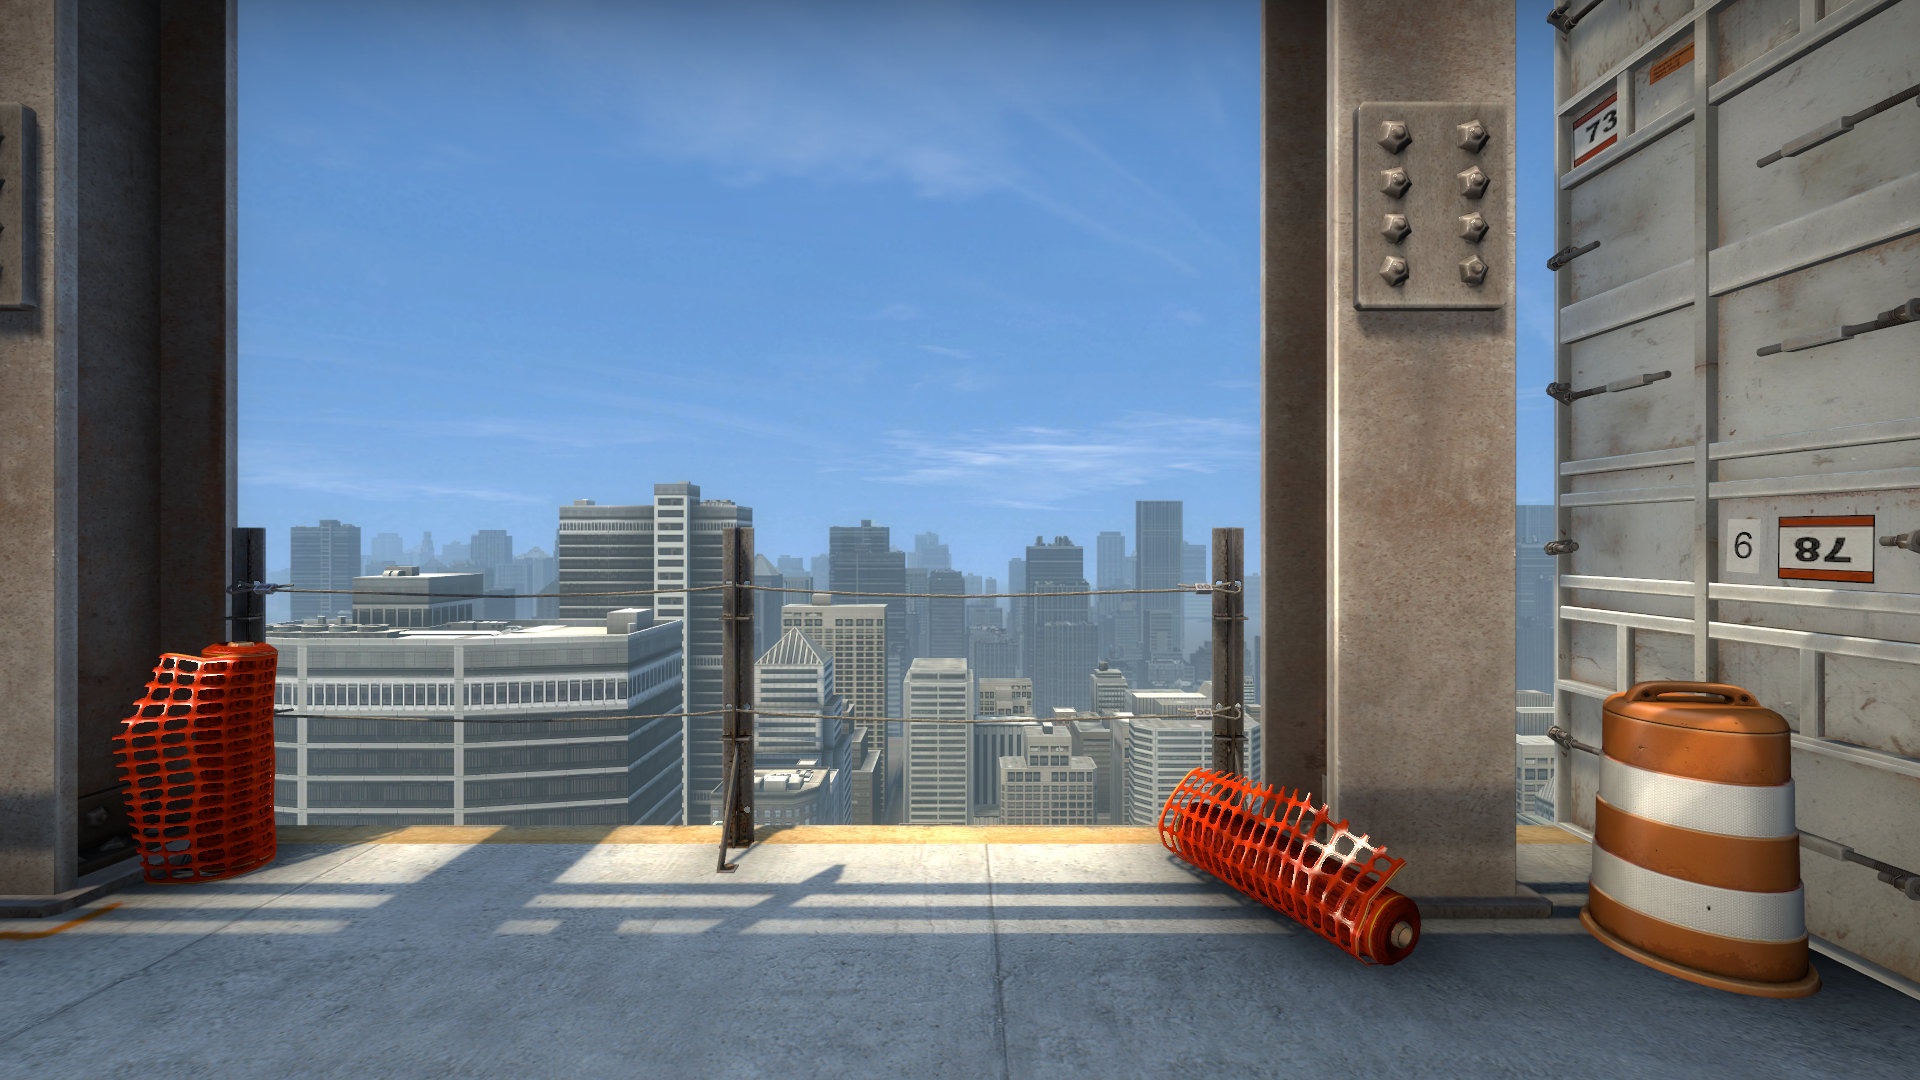
Map: de_vertigo